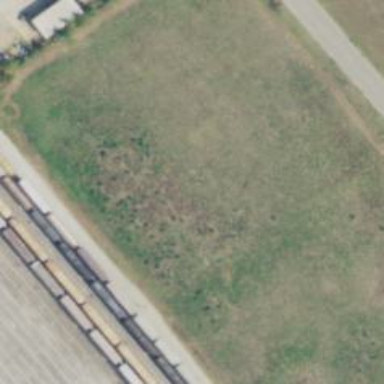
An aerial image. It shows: Manifest railway yard.